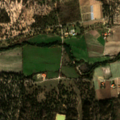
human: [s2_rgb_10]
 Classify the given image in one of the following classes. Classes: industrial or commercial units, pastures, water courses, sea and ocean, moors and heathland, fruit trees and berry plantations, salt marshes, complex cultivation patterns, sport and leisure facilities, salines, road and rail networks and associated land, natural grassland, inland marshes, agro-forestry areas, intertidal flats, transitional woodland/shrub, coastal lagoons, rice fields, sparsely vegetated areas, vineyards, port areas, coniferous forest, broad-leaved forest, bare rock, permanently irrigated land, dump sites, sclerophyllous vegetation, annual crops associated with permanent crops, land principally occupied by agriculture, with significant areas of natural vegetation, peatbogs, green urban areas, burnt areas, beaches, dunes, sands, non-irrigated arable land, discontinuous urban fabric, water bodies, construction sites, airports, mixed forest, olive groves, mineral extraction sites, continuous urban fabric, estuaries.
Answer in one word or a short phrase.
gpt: rice fields, complex cultivation patterns, agro-forestry areas, broad-leaved forest